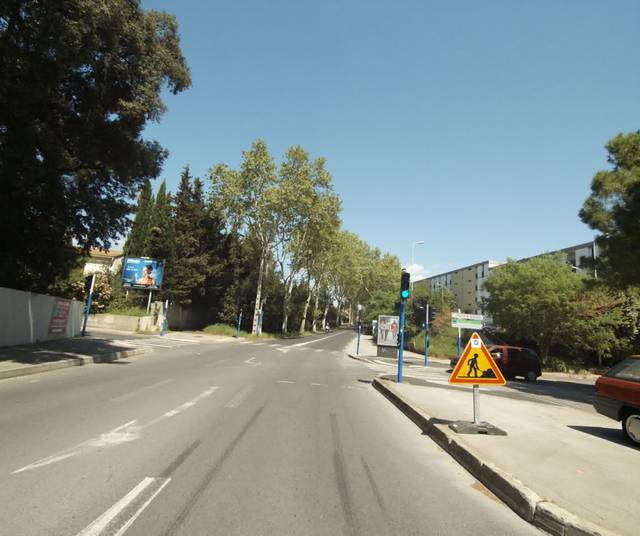
Region: France
Coordinates: 43.599, 3.843